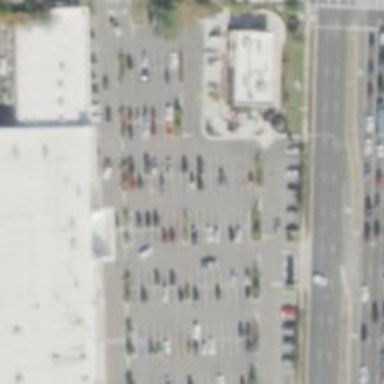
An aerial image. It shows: Parking space.